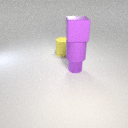
large yellow rubber cylinder behind small purple metal cylinder